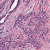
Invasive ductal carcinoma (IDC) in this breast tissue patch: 1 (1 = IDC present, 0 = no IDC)